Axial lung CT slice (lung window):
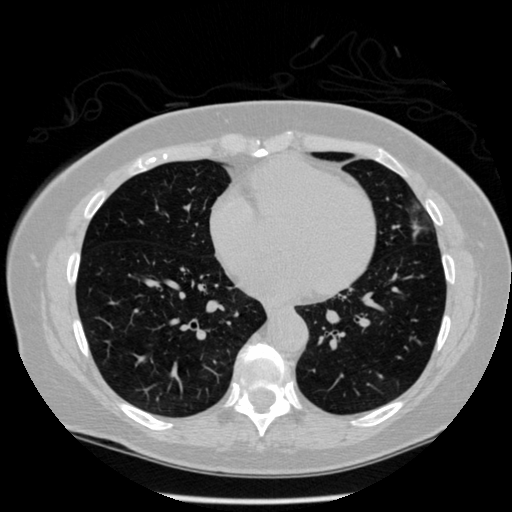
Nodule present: no